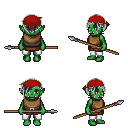
a pixel art fantasy rpg character, female body template, orc, green skin, leather chest armor, white pants, gray pixie cut hairstyle, red bandana, spear, four views (front, back, left, right), 2x2 character sprite sheet, small pixel art, hard edges, no anti-aliasing